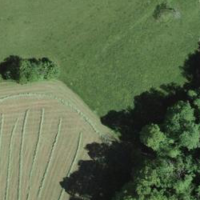
EUNIS habitat code: 25
Species observed at this site:
Conocephalus fuscus